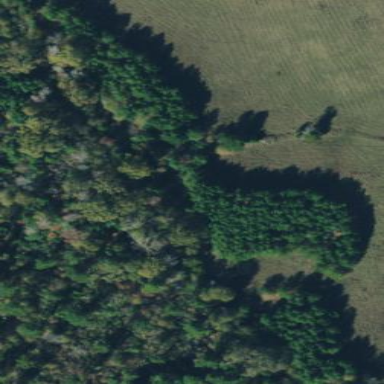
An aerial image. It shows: Evergreen needle-leaved forest.